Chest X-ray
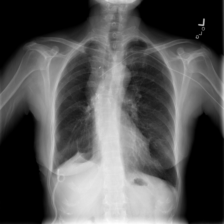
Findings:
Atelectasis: negative
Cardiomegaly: negative
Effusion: negative
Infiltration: positive
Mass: negative
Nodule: negative
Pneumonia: negative
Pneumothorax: negative
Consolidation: negative
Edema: negative
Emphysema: negative
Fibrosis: negative
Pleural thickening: negative
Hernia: negative